Interaction volume radius: 5 \u00c5
Interaction volume height: 10 \u00c5
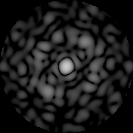
Disorder parameter: 0.7894